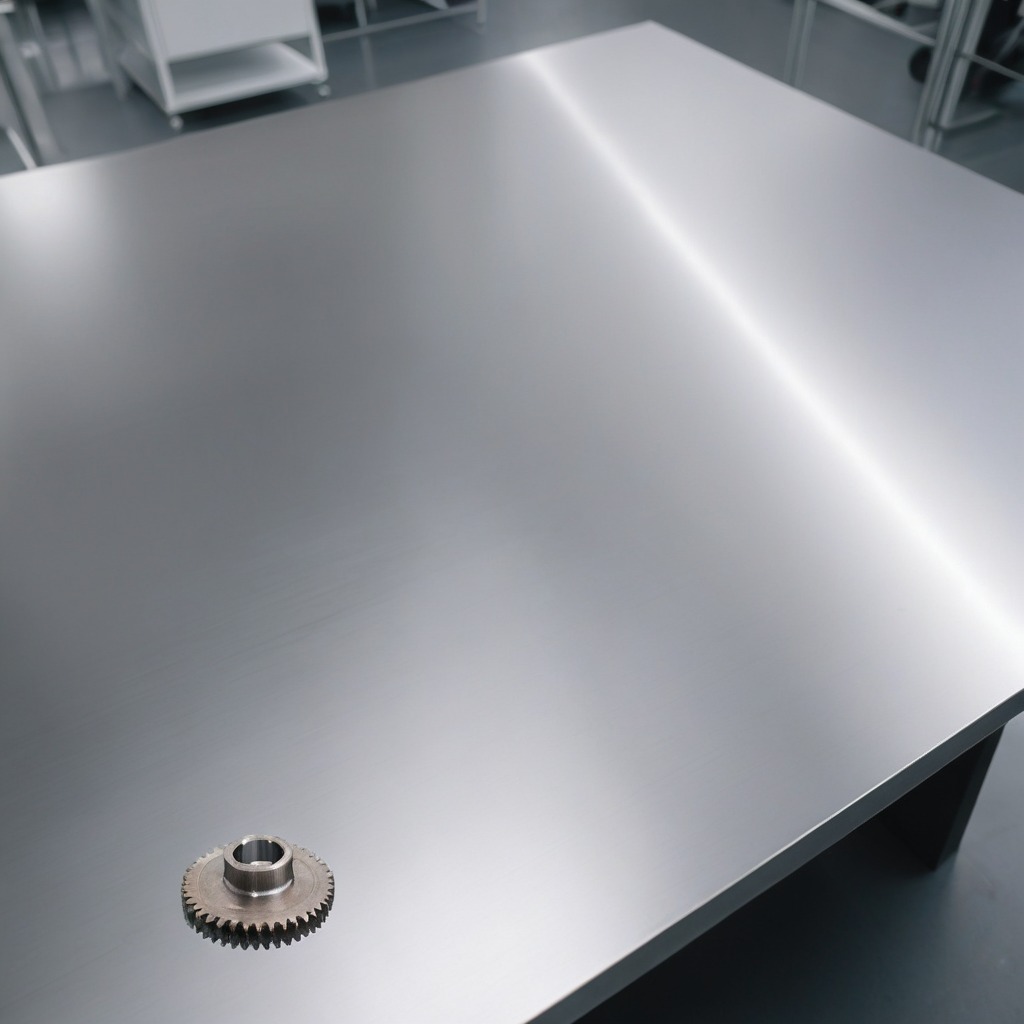
A steel gear with teeth is lying on a stainless steel table in a high-end prototyping lab.